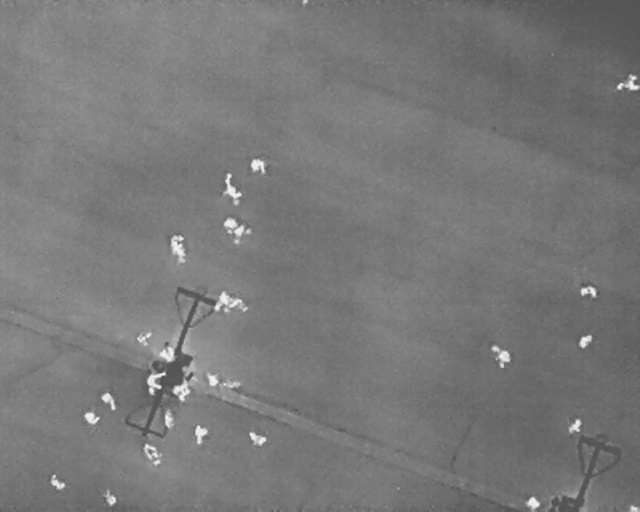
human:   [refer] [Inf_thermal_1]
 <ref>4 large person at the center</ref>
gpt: <box>[[33, 35, 38, 38, 2], [35, 44, 39, 47, 19], [32, 57, 36, 60, 3], [35, 57, 38, 61, 2]]</box>

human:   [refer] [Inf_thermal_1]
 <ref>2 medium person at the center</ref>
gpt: <box>[[38, 30, 41, 33, 2], [34, 42, 37, 45, 2]]</box>

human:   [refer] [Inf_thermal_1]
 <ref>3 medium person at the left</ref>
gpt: <box>[[25, 46, 29, 49, 2], [26, 48, 29, 50, 2], [21, 64, 23, 67, 2]]</box>

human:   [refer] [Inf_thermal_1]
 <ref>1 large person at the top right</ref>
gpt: <box>[[96, 13, 99, 18, 2]]</box>

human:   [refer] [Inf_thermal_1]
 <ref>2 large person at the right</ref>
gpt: <box>[[76, 67, 80, 71, 2], [90, 54, 93, 59, 2]]</box>

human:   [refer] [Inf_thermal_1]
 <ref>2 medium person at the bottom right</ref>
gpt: <box>[[88, 81, 91, 84, 24], [82, 96, 84, 99, 2]]</box>

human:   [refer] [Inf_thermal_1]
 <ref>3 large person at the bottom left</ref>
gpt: <box>[[22, 72, 25, 76, 2], [26, 74, 29, 78, 2], [7, 92, 10, 95, 2]]</box>

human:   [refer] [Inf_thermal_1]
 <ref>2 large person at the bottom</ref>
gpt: <box>[[38, 83, 41, 87, 2], [29, 83, 33, 86, 2]]</box>

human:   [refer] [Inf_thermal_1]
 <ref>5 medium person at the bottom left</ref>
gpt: <box>[[15, 77, 18, 79, 147], [13, 79, 15, 83, 2], [24, 80, 27, 83, 2], [22, 87, 25, 89, 152], [15, 95, 18, 98, 2]]</box>